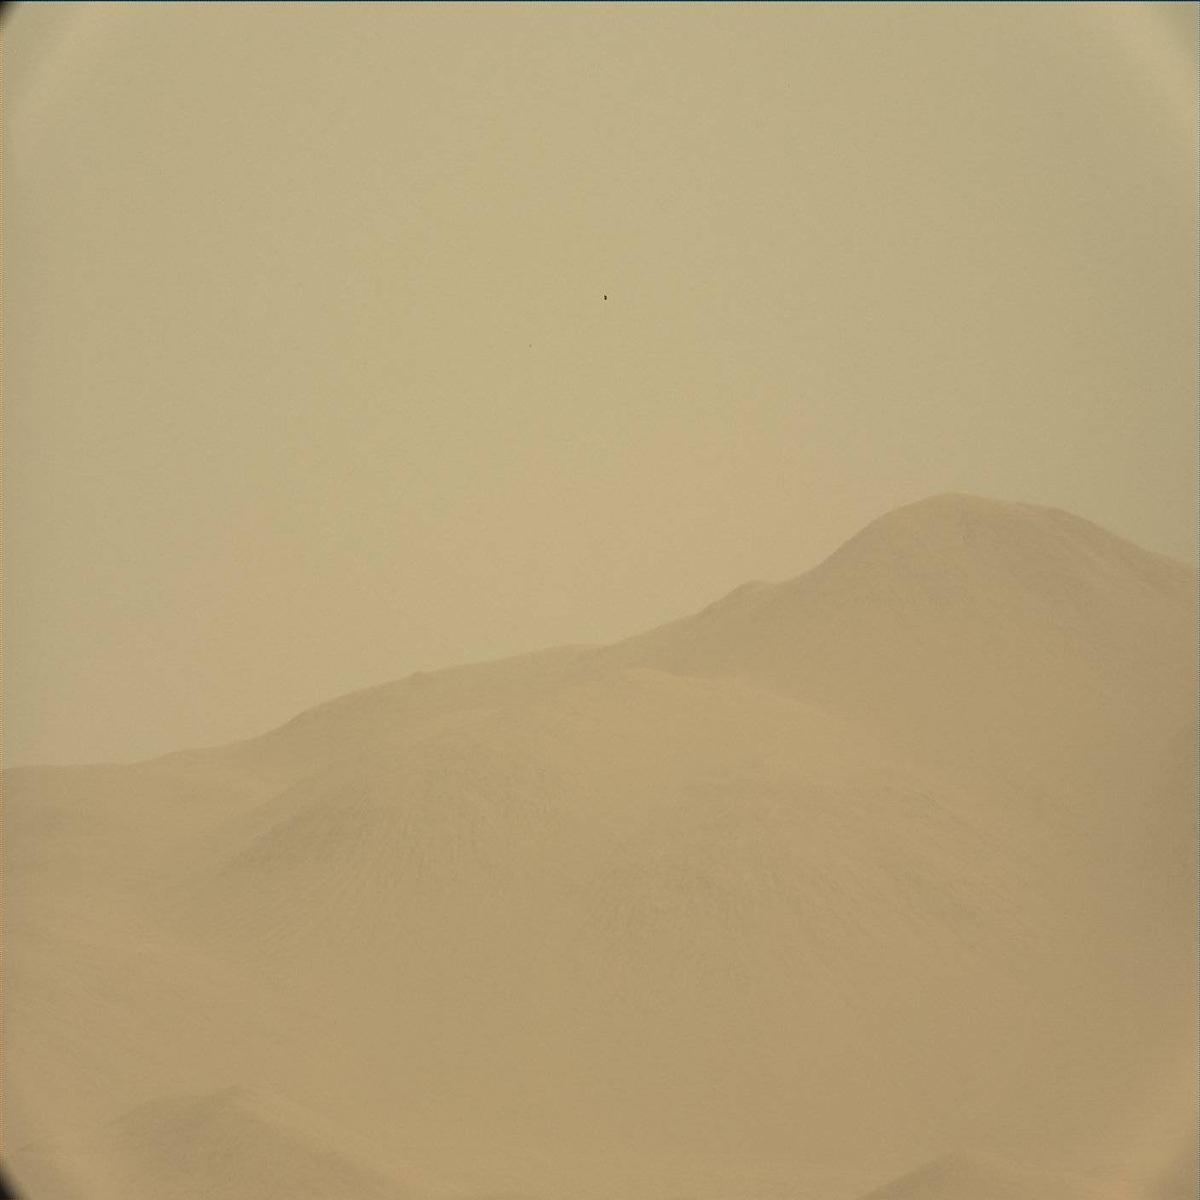
Terrain classes present: Ridge, Sand / Soil, Sky